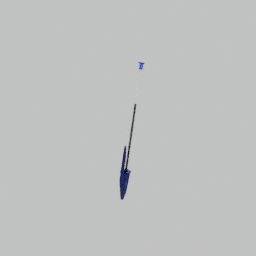
Label: tools